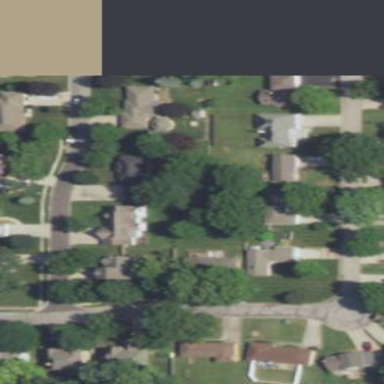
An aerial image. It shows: Residential area consisting of single-family homes.